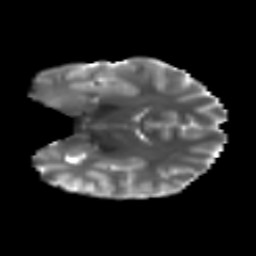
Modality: T2w
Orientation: coronal
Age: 16
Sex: male
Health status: ill
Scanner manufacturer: ge
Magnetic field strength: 3 T
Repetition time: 7.031 s
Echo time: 0.0835 s